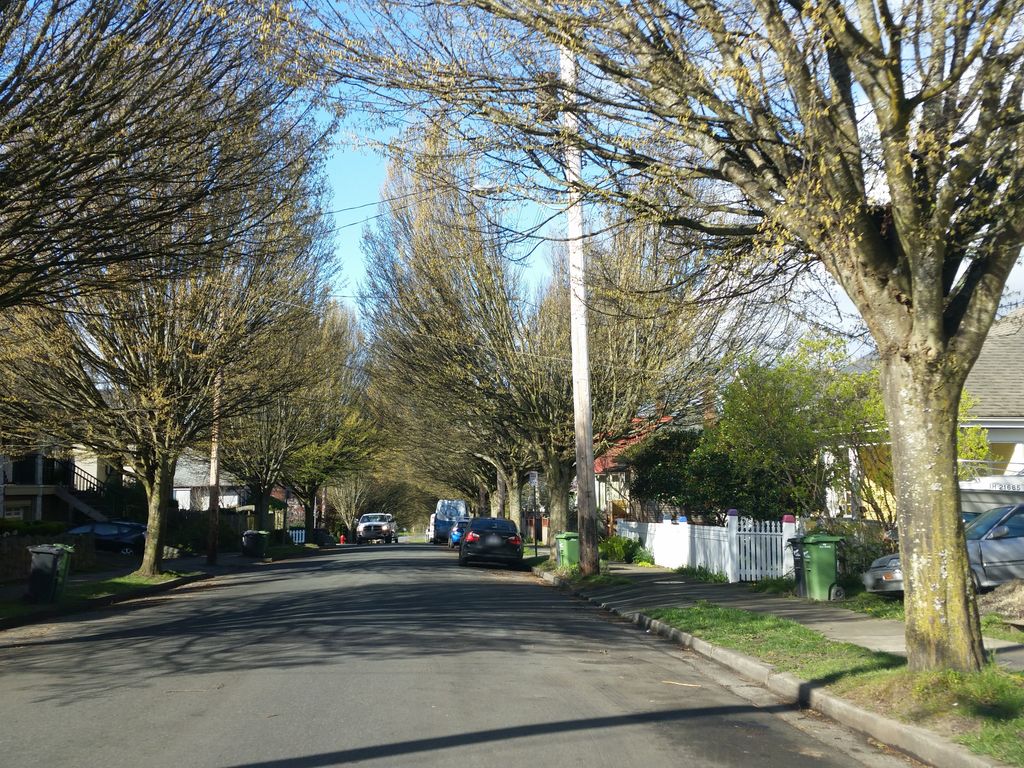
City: victoria